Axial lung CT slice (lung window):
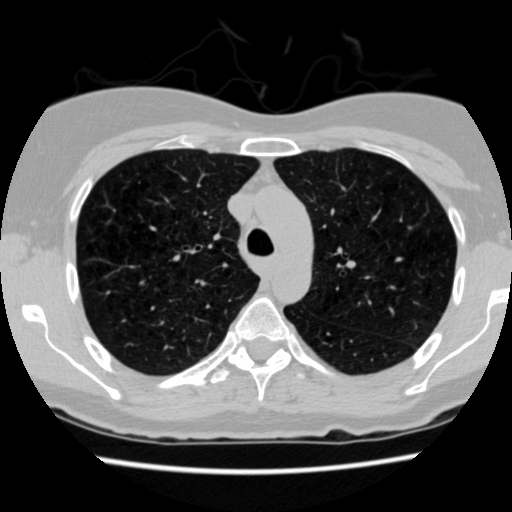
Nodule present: no